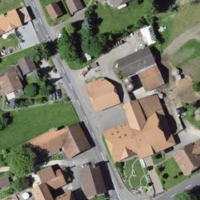
EUNIS habitat code: 54
Species observed at this site:
Acer campestre